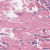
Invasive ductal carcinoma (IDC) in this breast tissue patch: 1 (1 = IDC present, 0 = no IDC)